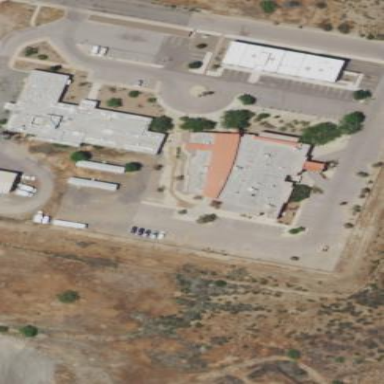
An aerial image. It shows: Clinic.